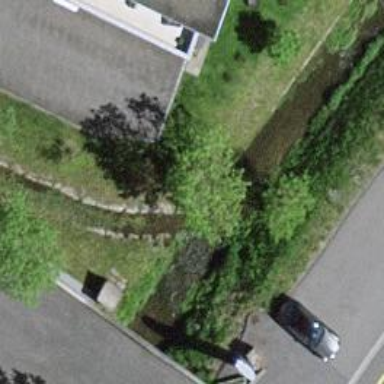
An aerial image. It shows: Ditch in the surroundings.